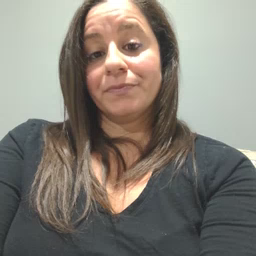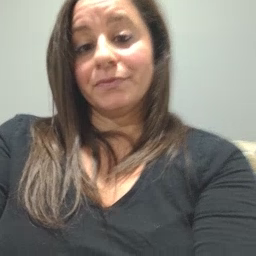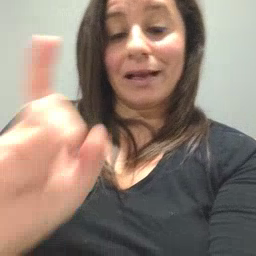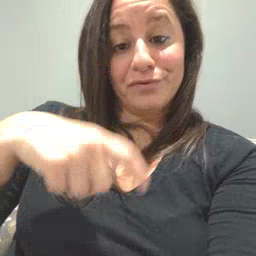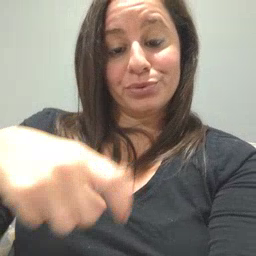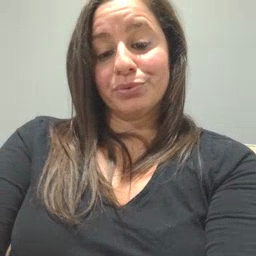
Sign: haveto